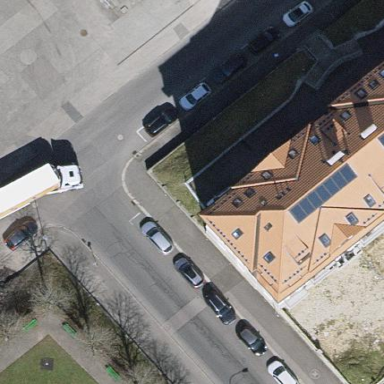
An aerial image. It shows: Parking available on the street side.